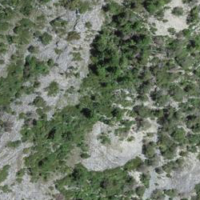
EUNIS habitat code: 48
Species observed at this site:
Satyrus ferula